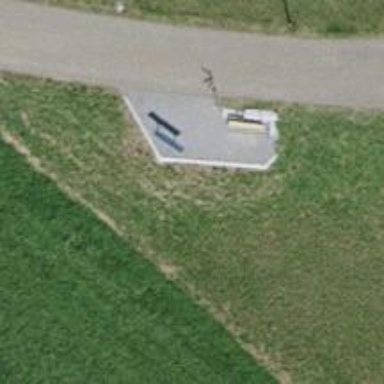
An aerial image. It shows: Viewpoint for tourists.